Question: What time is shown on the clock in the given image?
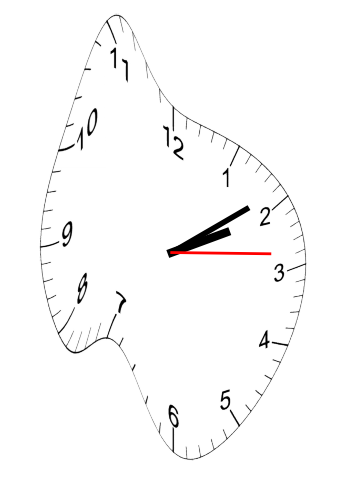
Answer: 02:09:14